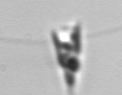
Label: Chrysochromulina_lanceolata